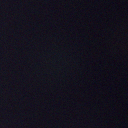
Screen state: off